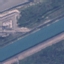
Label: River